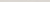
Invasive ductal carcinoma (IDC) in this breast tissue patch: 0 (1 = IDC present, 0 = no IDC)